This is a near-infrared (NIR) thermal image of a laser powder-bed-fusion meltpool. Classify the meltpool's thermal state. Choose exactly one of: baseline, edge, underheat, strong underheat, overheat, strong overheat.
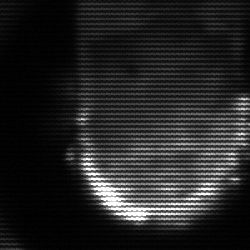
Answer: baseline